Question: I have a question about the difference between 'Arraylist.forEach()' and 'Arraylist.replaceAll()'. I know that 'Arraylist.forEach()' is used to perform an action for each element in the list, but it seems that 'Arraylist.replaceAll()' does the exact same thing. But for some reason, when you decide to do 'a.forEach(e -> e.concat("test");' assuming a is an Arraylist of Strings, the Arraylist does not concatenate "test" to the end of each String in the Arraylist. However, if you do 'a.replaceAll(e -> e.concat("test");', the concatenation works. Why is this the case? An example of what I am talking about is in this image:
.
The answer is B, but C seems to make the most sense to me. Thanks for the help.
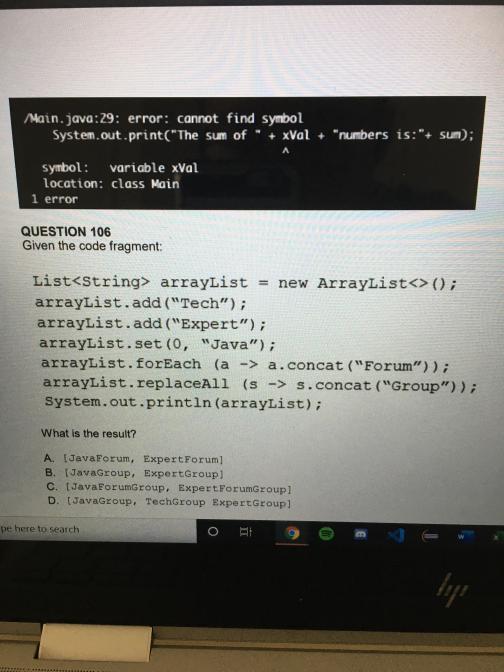
Answer: <URL>
<URL> puts the return value from its function back into the list. That is what it is for.